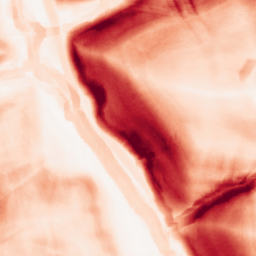
Category: morphological
Decomposition family: morphological_square
Decomposition parameters: operation: gradient
size: 10
Upsampling method: quartic
Upsampling parameters: scale: 4
Upsampling scale: 4